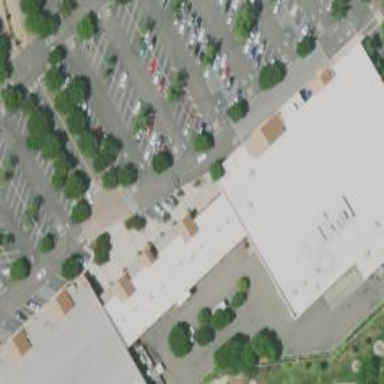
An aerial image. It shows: Retail building housing supermarket.